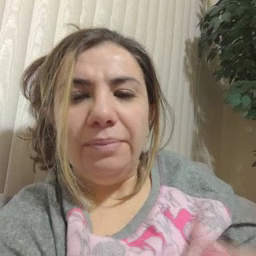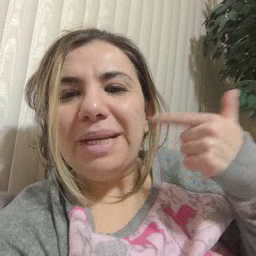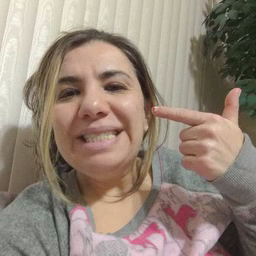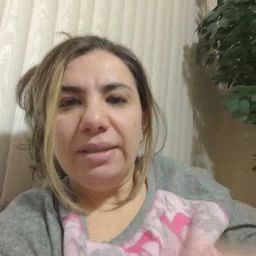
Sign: smile